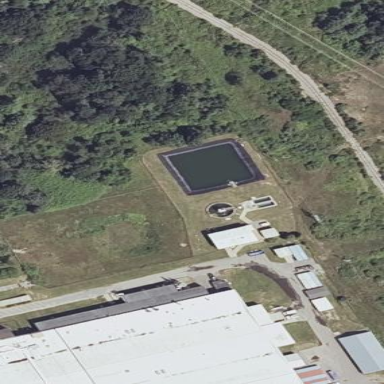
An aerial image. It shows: View of wastewater plant.